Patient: sex F, age 53
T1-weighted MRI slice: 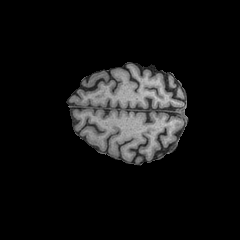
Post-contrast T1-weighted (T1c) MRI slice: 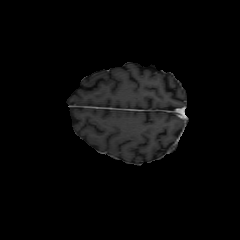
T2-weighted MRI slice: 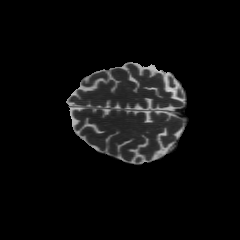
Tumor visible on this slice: no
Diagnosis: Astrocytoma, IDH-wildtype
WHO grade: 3